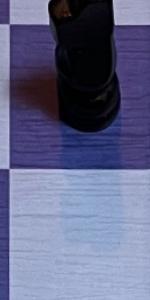
Label: Empty